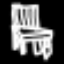
Label: chair